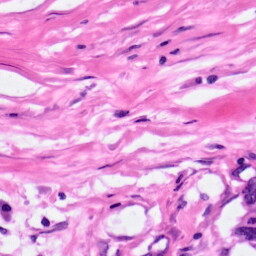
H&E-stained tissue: Pancreatic